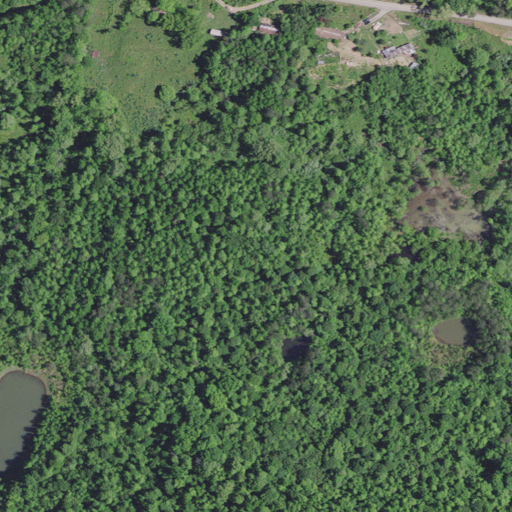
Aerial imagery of valley in Kentucky named Osborn Hollow containing deciduous forest, pasture, open development, mixed forest, shrub, and herbaceous wetlands